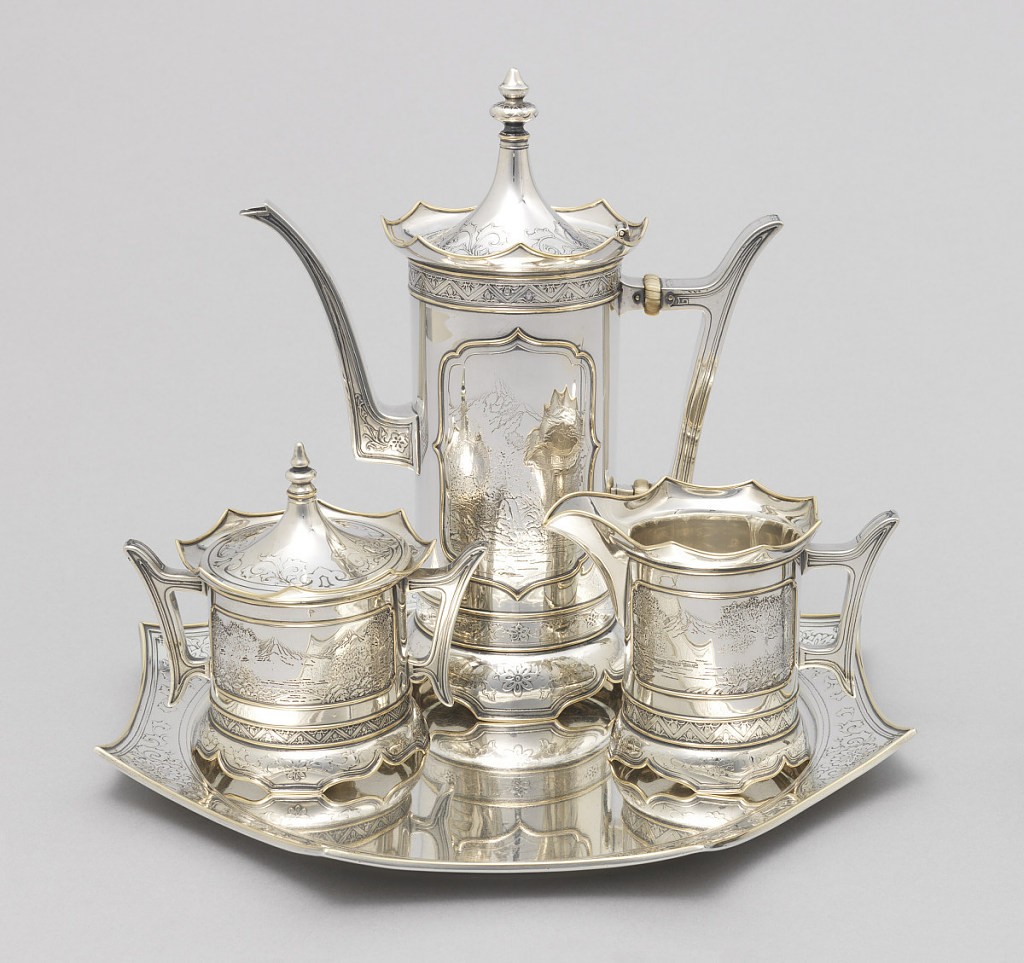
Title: Tray
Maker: The Sweetser Company, New York, New York, active 1900 – 1915
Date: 1900–1915
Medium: silver, gold
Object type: tray
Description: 1996-58-1/4: Octagonal tray with upraised rim decorated with Ja...;     1996-58-1-a,b: Octagonal tray with upraised rim decorated with Ja...;     1996-58-2: Cylindrical form with applied gold edges and chase...;     1996-58-3-a,b: Squat cylindrical form with applied gold edges and...;     1996-58-4: Cylindrical form with applied gold edges and chase...